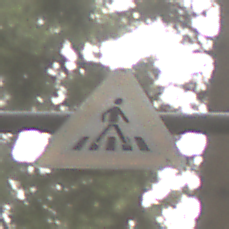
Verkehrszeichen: FussgaengerueberwegLinks
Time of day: MorningAfternoon
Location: Outdoor (Nature)
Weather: Overcast
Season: Winter
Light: Natural